Question: Please could a CSS expert tell me why my site looks ok on most browsers but when it comes to IE it screws up. there is nothing special in the CSS just positioning background and border settings..
It screws up on the white border at the right of the nav and the red border on the left of the main box.
Its perfect in FF and Safari and Chrome but IE its out by a few pixels..
How can i get it working across all ??
<URL>
Its almost as if IE puts the border on the inside and the rest put it border on the outside... the top and bottoms are curved imgs

Thanks
Lee
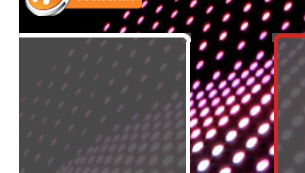
Answer: > Its almost as if IE puts the border on the inside and the rest put it border on the outside
That's exactly what IE does (versions lower that 9 at least, not sure about 9). I find the best approach to something like this is to supply an additional stylesheet using <URL> that can override the border settings for IE.
'''
<!--[if IE]>
<link href="fix_ie.css" type="text/css" rel="stylesheet" />
<![endif]-->
'''